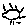
Label: sun